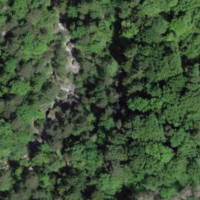
EUNIS habitat code: 44
Species observed at this site:
Vincetoxicum hirundinaria